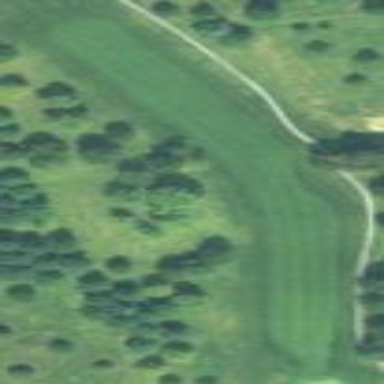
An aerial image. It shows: Golf fairway in the image.